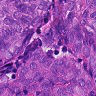
Metastatic tissue present: yes